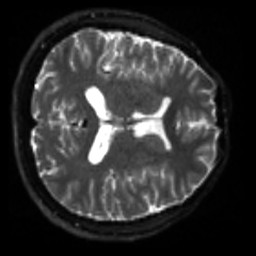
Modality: sbref
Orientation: axial
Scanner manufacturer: siemens
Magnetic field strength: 3 T
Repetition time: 4 s
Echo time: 0.0594 s